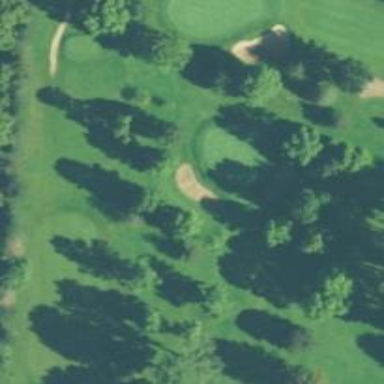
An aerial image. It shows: View of golf hole.